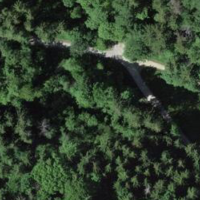
EUNIS habitat code: 44
Species observed at this site:
Cardamine pratensis